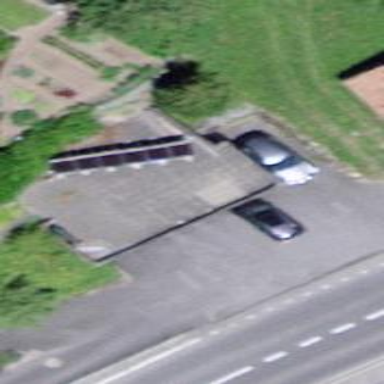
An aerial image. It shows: Garage.